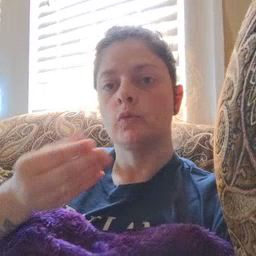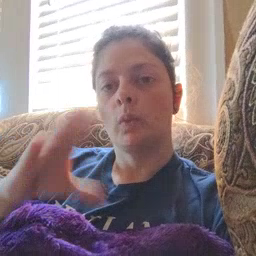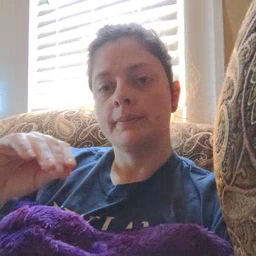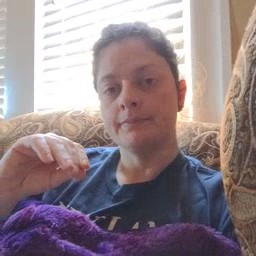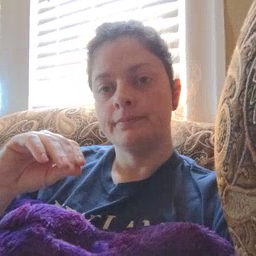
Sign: story